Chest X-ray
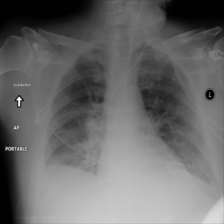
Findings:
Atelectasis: negative
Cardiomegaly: negative
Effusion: negative
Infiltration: negative
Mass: negative
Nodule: negative
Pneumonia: negative
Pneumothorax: negative
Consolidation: negative
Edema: positive
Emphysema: negative
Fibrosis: negative
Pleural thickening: negative
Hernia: negative